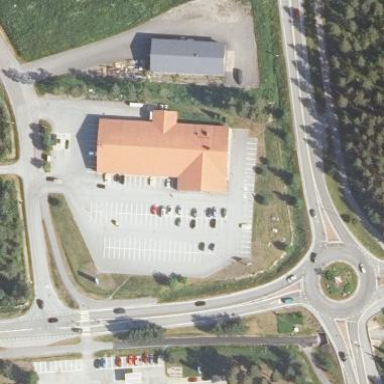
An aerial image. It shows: Retail area.